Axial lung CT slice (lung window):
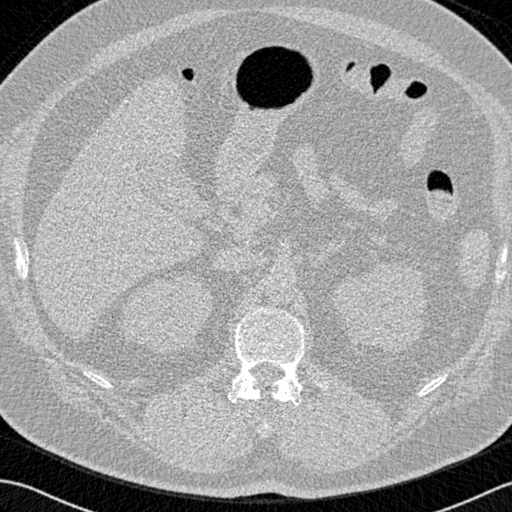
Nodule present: no